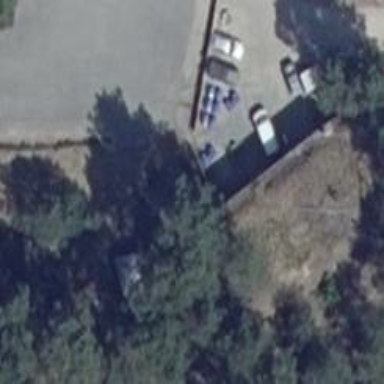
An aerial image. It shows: Car repair shop.